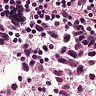
Metastatic tissue present: yes